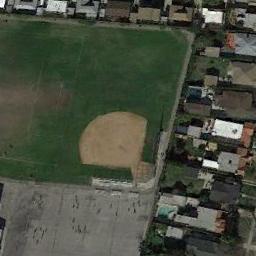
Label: baseball_diamond